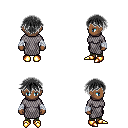
a pixel art fantasy rpg character, female body template, human, dark skin, chain mail, teal pants, gray short bangs hairstyle, white cloth bandages, gold boots, four views (front, back, left, right), 2x2 character sprite sheet, small pixel art, hard edges, no anti-aliasing